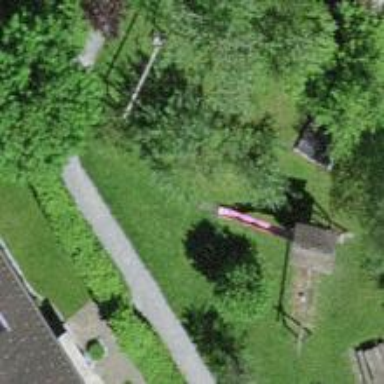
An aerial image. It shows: Playground area for leisure activities on the land.